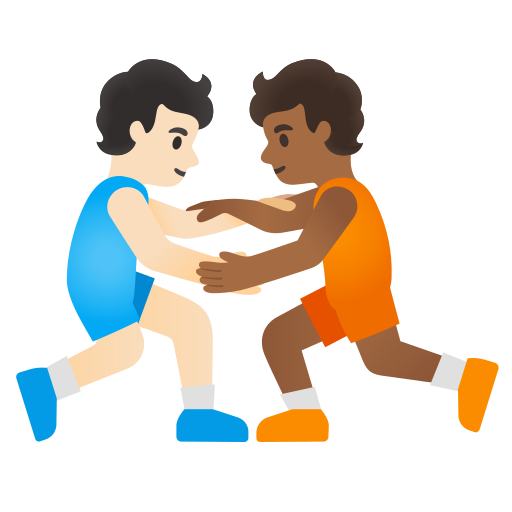
Emoji: 🧑🏻‍🫯‍🧑🏾